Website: home-depot
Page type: account-selection
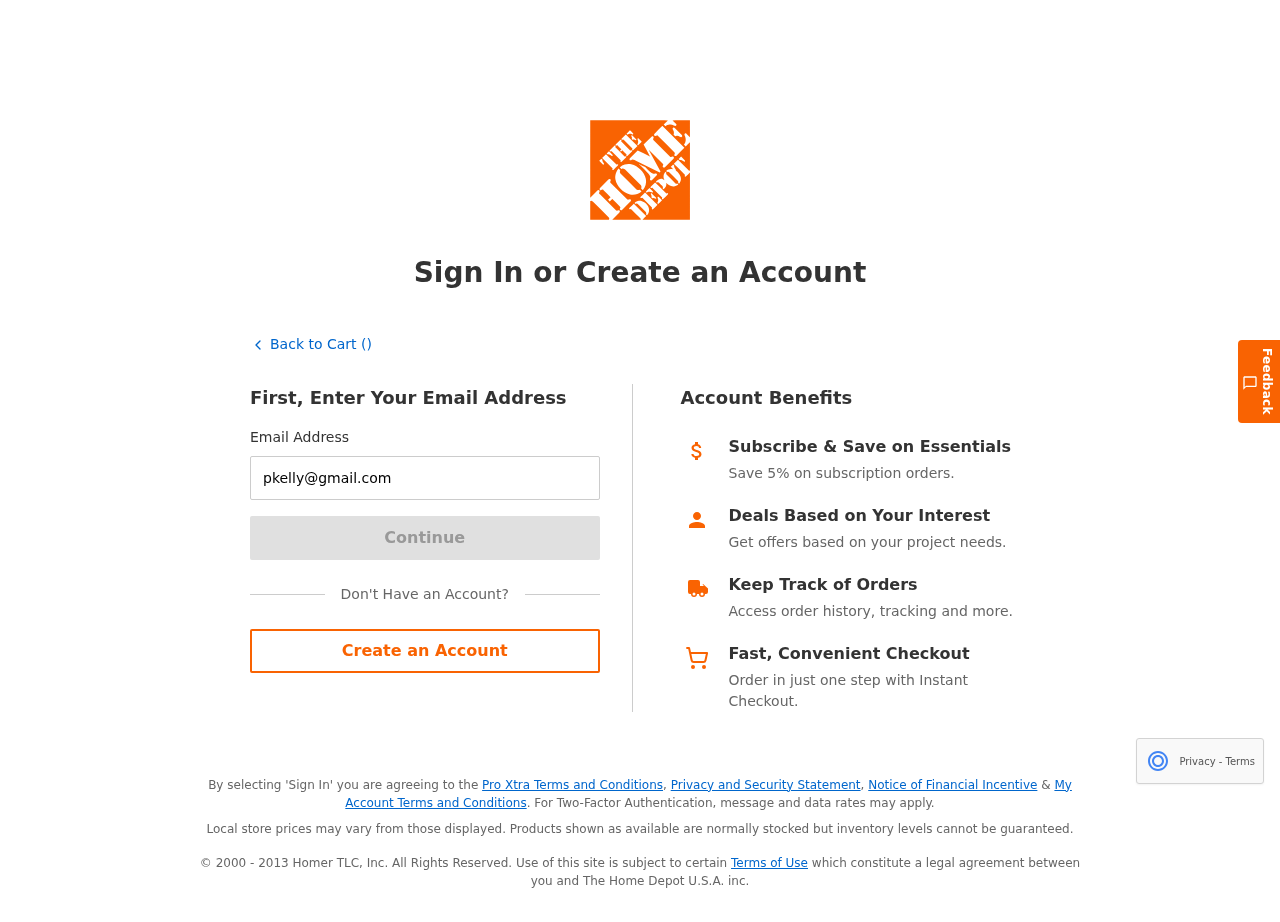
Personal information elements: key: PII_EMAIL
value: pkelly@gmail.com